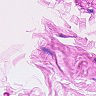
Metastatic tissue present: no